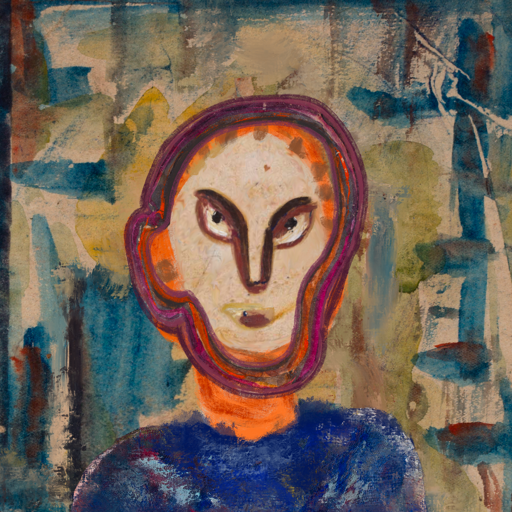
Background: Orphan, Head And Neck Front: Rupkatha, Face Front: After_Raid, Bust: Irani, Hair Front: Hypocrite, Head Accessory: Blank, Second Necklace: Blank, Necklace: Blank, Baby: Blank